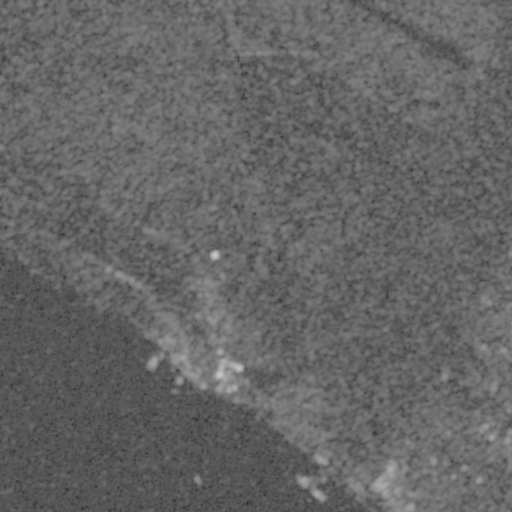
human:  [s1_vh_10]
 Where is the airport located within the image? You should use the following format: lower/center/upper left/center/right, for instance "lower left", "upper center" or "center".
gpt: The airport is located in the upper of the image.
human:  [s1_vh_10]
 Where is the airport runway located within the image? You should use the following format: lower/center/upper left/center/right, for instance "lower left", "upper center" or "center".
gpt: The airport runway is located in the upper of the image.
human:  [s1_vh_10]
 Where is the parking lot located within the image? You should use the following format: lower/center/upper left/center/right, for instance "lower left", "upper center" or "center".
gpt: The parking lot is located in the lower center of the image.
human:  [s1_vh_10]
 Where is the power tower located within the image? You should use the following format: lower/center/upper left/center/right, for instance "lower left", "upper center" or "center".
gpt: There is no power tower in the image.

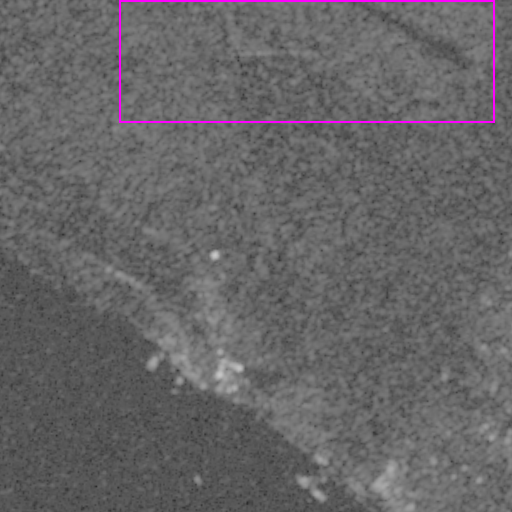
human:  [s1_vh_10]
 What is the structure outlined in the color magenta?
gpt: The structure outlined in magenta is an airport.
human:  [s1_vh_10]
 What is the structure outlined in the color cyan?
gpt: There is no cyan outline.